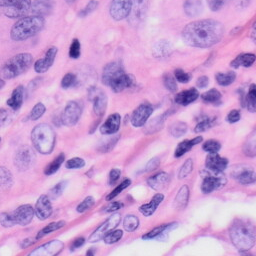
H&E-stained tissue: Skin